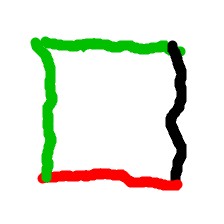
Shape: square